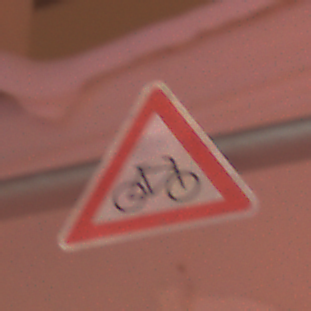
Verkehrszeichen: RadverkehrLinks
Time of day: Night
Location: Outdoor (Urban)
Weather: Overcast
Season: Winter
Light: Artificial